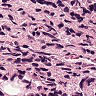
Metastatic tissue present: yes